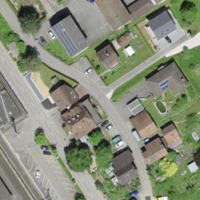
EUNIS habitat code: 55
Species observed at this site:
Nymphaea alba
Lapsana communis
Cynosurus cristatus
Humulus lupulus
Plantago lanceolata
Acer campestre
Geum urbanum
Tussilago farfara
Circaea lutetiana
Papaver rhoeas